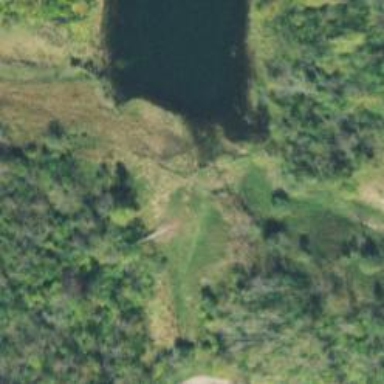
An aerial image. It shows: Reservoir.